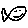
Label: fish